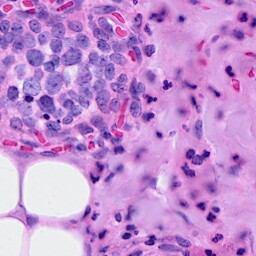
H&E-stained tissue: Breast